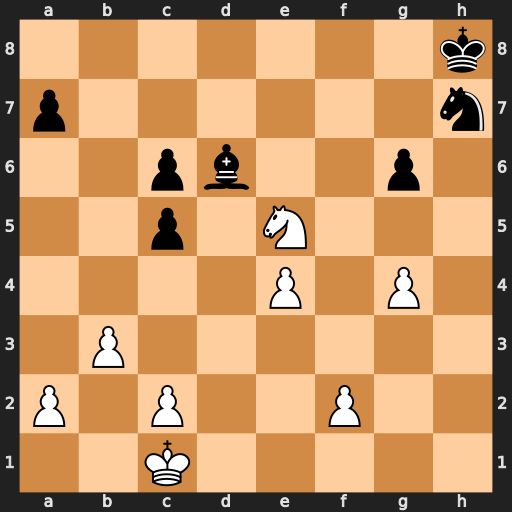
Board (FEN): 7k/p6n/2pb2p1/2p1N3/4P1P1/1P6/P1P2P2/2K5
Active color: w
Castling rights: -
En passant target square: -
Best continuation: Nf7+ Kg7 Nxd6